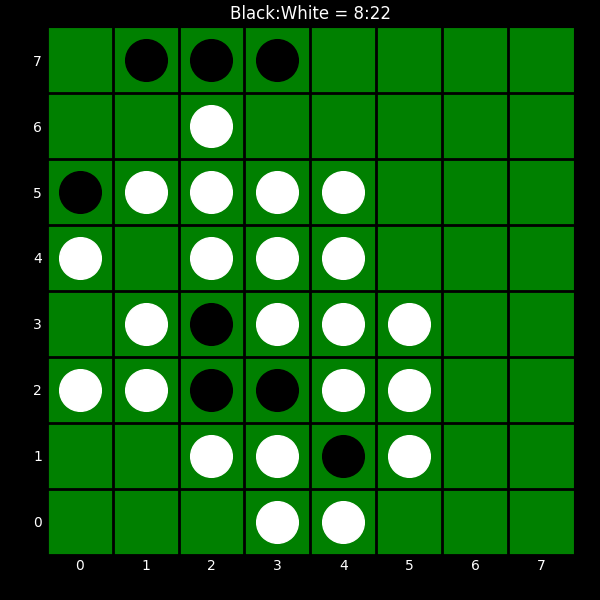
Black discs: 8
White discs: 22